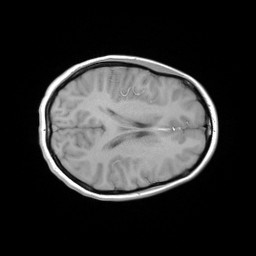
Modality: FLASH
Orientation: axial
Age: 20
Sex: female
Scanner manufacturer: siemens
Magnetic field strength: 3 T
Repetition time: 0.245 s
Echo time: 0.0026 s